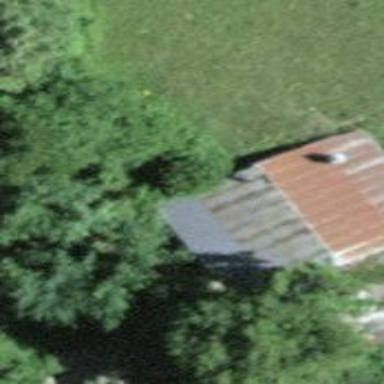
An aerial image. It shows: Cabin.